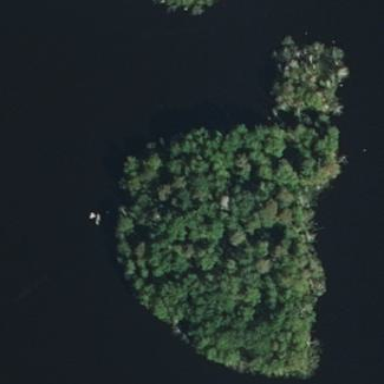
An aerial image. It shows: Islet of deciduous woodland with broadleaved trees.